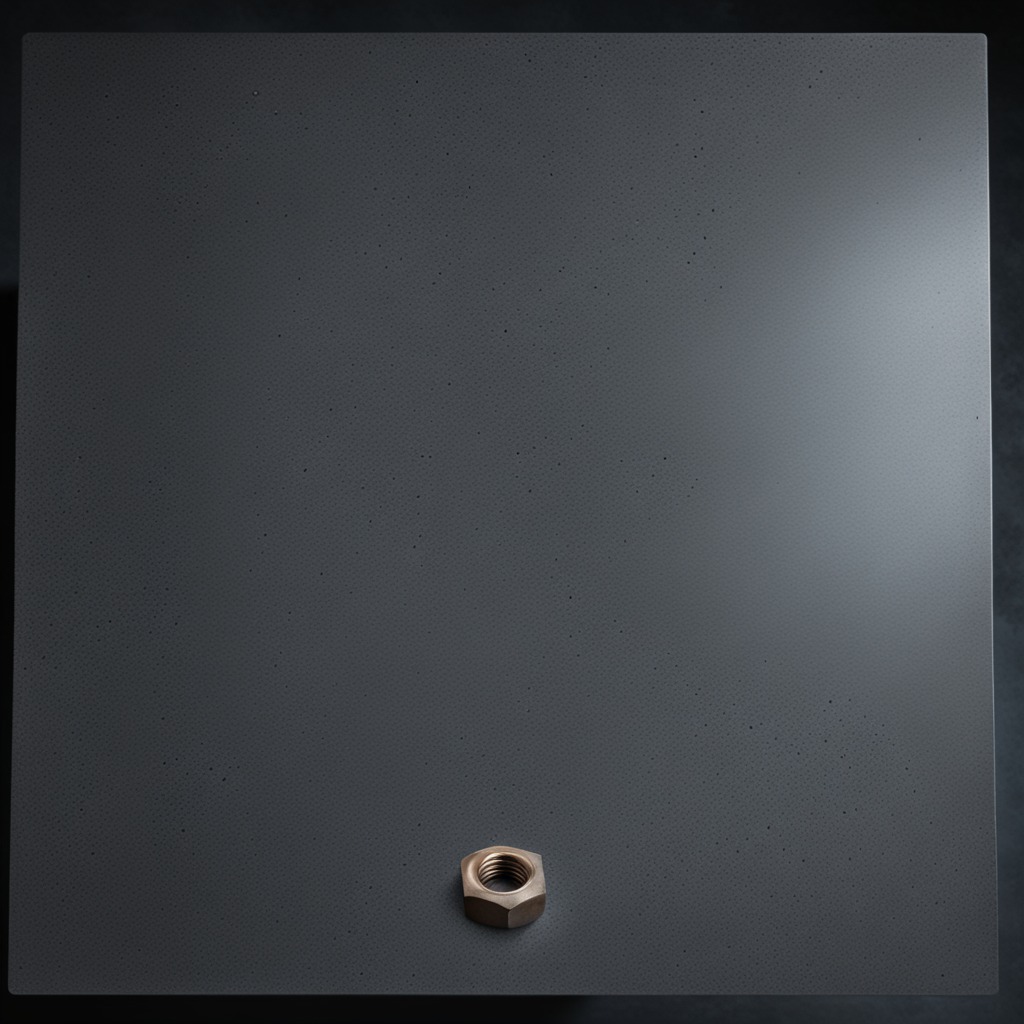
A metal nut is lying on the clean granite table inside a workshop at night.